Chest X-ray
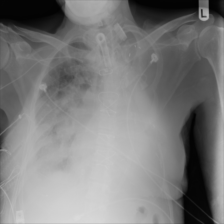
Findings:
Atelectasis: negative
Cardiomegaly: negative
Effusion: negative
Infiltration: negative
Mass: negative
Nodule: negative
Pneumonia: negative
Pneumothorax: negative
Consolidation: negative
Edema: negative
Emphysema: negative
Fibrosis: negative
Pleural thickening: negative
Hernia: negative